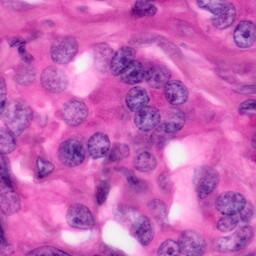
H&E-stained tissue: Pancreatic